【题型】选择题　【知识点】平面几何　【难度】medium
如图，四边形 $ABCD$ 是正方形，动点 $E$、$F$ 分别从 $D$、$C$ 两点同时出发，以相同的速度分别在边 $DC$、$CB$ 上移动，当点 $E$ 运动到点 $C$ 时都停止运动，$DF$ 与 $AE$ 相交于点 $P$，若 $AD=8$，则点 $P$ 运动的路径长为（\quad）

\vspace{0.5cm}
\noindent A. $8\sqrt{2}$ \hphantom{B. $4\sqrt{2}$} \hphantom{C. $4\pi$} \hphantom{D. $2\pi$}
\noindent B. $4\sqrt{2}$
\noindent C. $4\pi$
\noindent D. $2\pi$
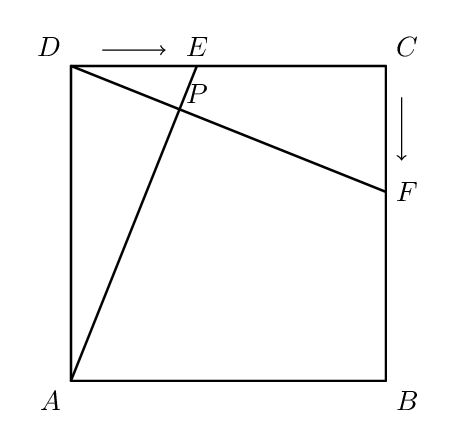
【解答】
\noindent \textbf{【答案】D}
\vspace{0.5em}
\noindent \textbf{【分析】}如图，连接 $AC$、$BD$ 交于点 $O$。首先证明 $\angle DPE=\angle APD=90^\circ$，即可推出点 $P$ 的运动轨迹是以 $AD$ 为直径的圆上的弧 $OD$，由此即可解决问题。
\vspace{0.5em}
\noindent \textbf{【详解】}解：如图，连接 $AC$、$BD$ 交于点 $O$。

\vspace{0.5em}
\[
\begin{aligned}
&\because DE=CF,\ AD=DC,\ \angle ADE=\angle DCF, \\
&\therefore \triangle ADE \cong \triangle DCF, \\
&\therefore \angle DAE=\angle CDF, \\
&\because \angle DAE+\angle AED=90^\circ, \\
&\therefore \angle CDF+\angle DEP=90^\circ, \\
&\therefore \angle DPE=\angle APD=90^\circ, \\
&\therefore \text{点 } P \text{ 的运动轨迹是以 } AD \text{ 为直径的圆上的弧 } OD, \\
&\therefore \text{点 } P \text{ 运动的路径长为 } \frac{1}{4} \cdot 2\pi \cdot 4 = 2\pi,
\end{aligned}
\]
\noindent 故选 D。
\vspace{0.5em}
\noindent \textbf{【点睛】}本题考查正方形的性质、弧长公式、全等三角形的判定和性质等知识，解题关键是正确寻找全等三角形，判断出 $\angle APD=90^\circ$ 这个突破点，属于中考常考题型。
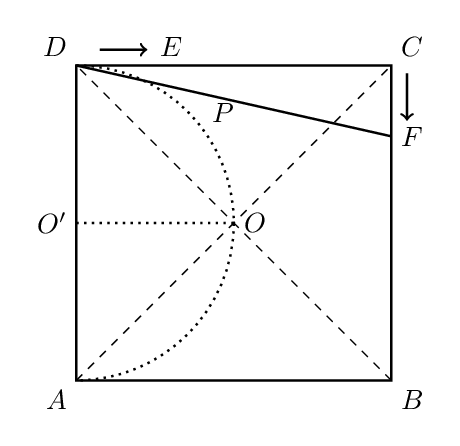